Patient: sex F, age 82
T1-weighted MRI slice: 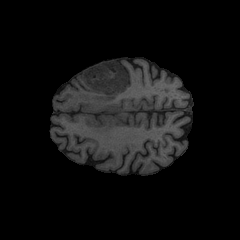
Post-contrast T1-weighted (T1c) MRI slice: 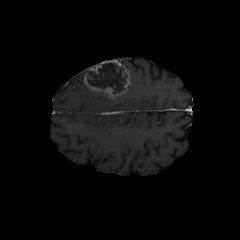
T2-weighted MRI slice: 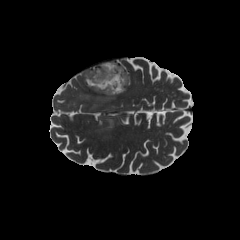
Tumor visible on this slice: yes
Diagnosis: Glioblastoma, IDH-wildtype
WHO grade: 4